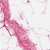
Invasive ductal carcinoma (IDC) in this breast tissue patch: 0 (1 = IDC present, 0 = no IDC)